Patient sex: M
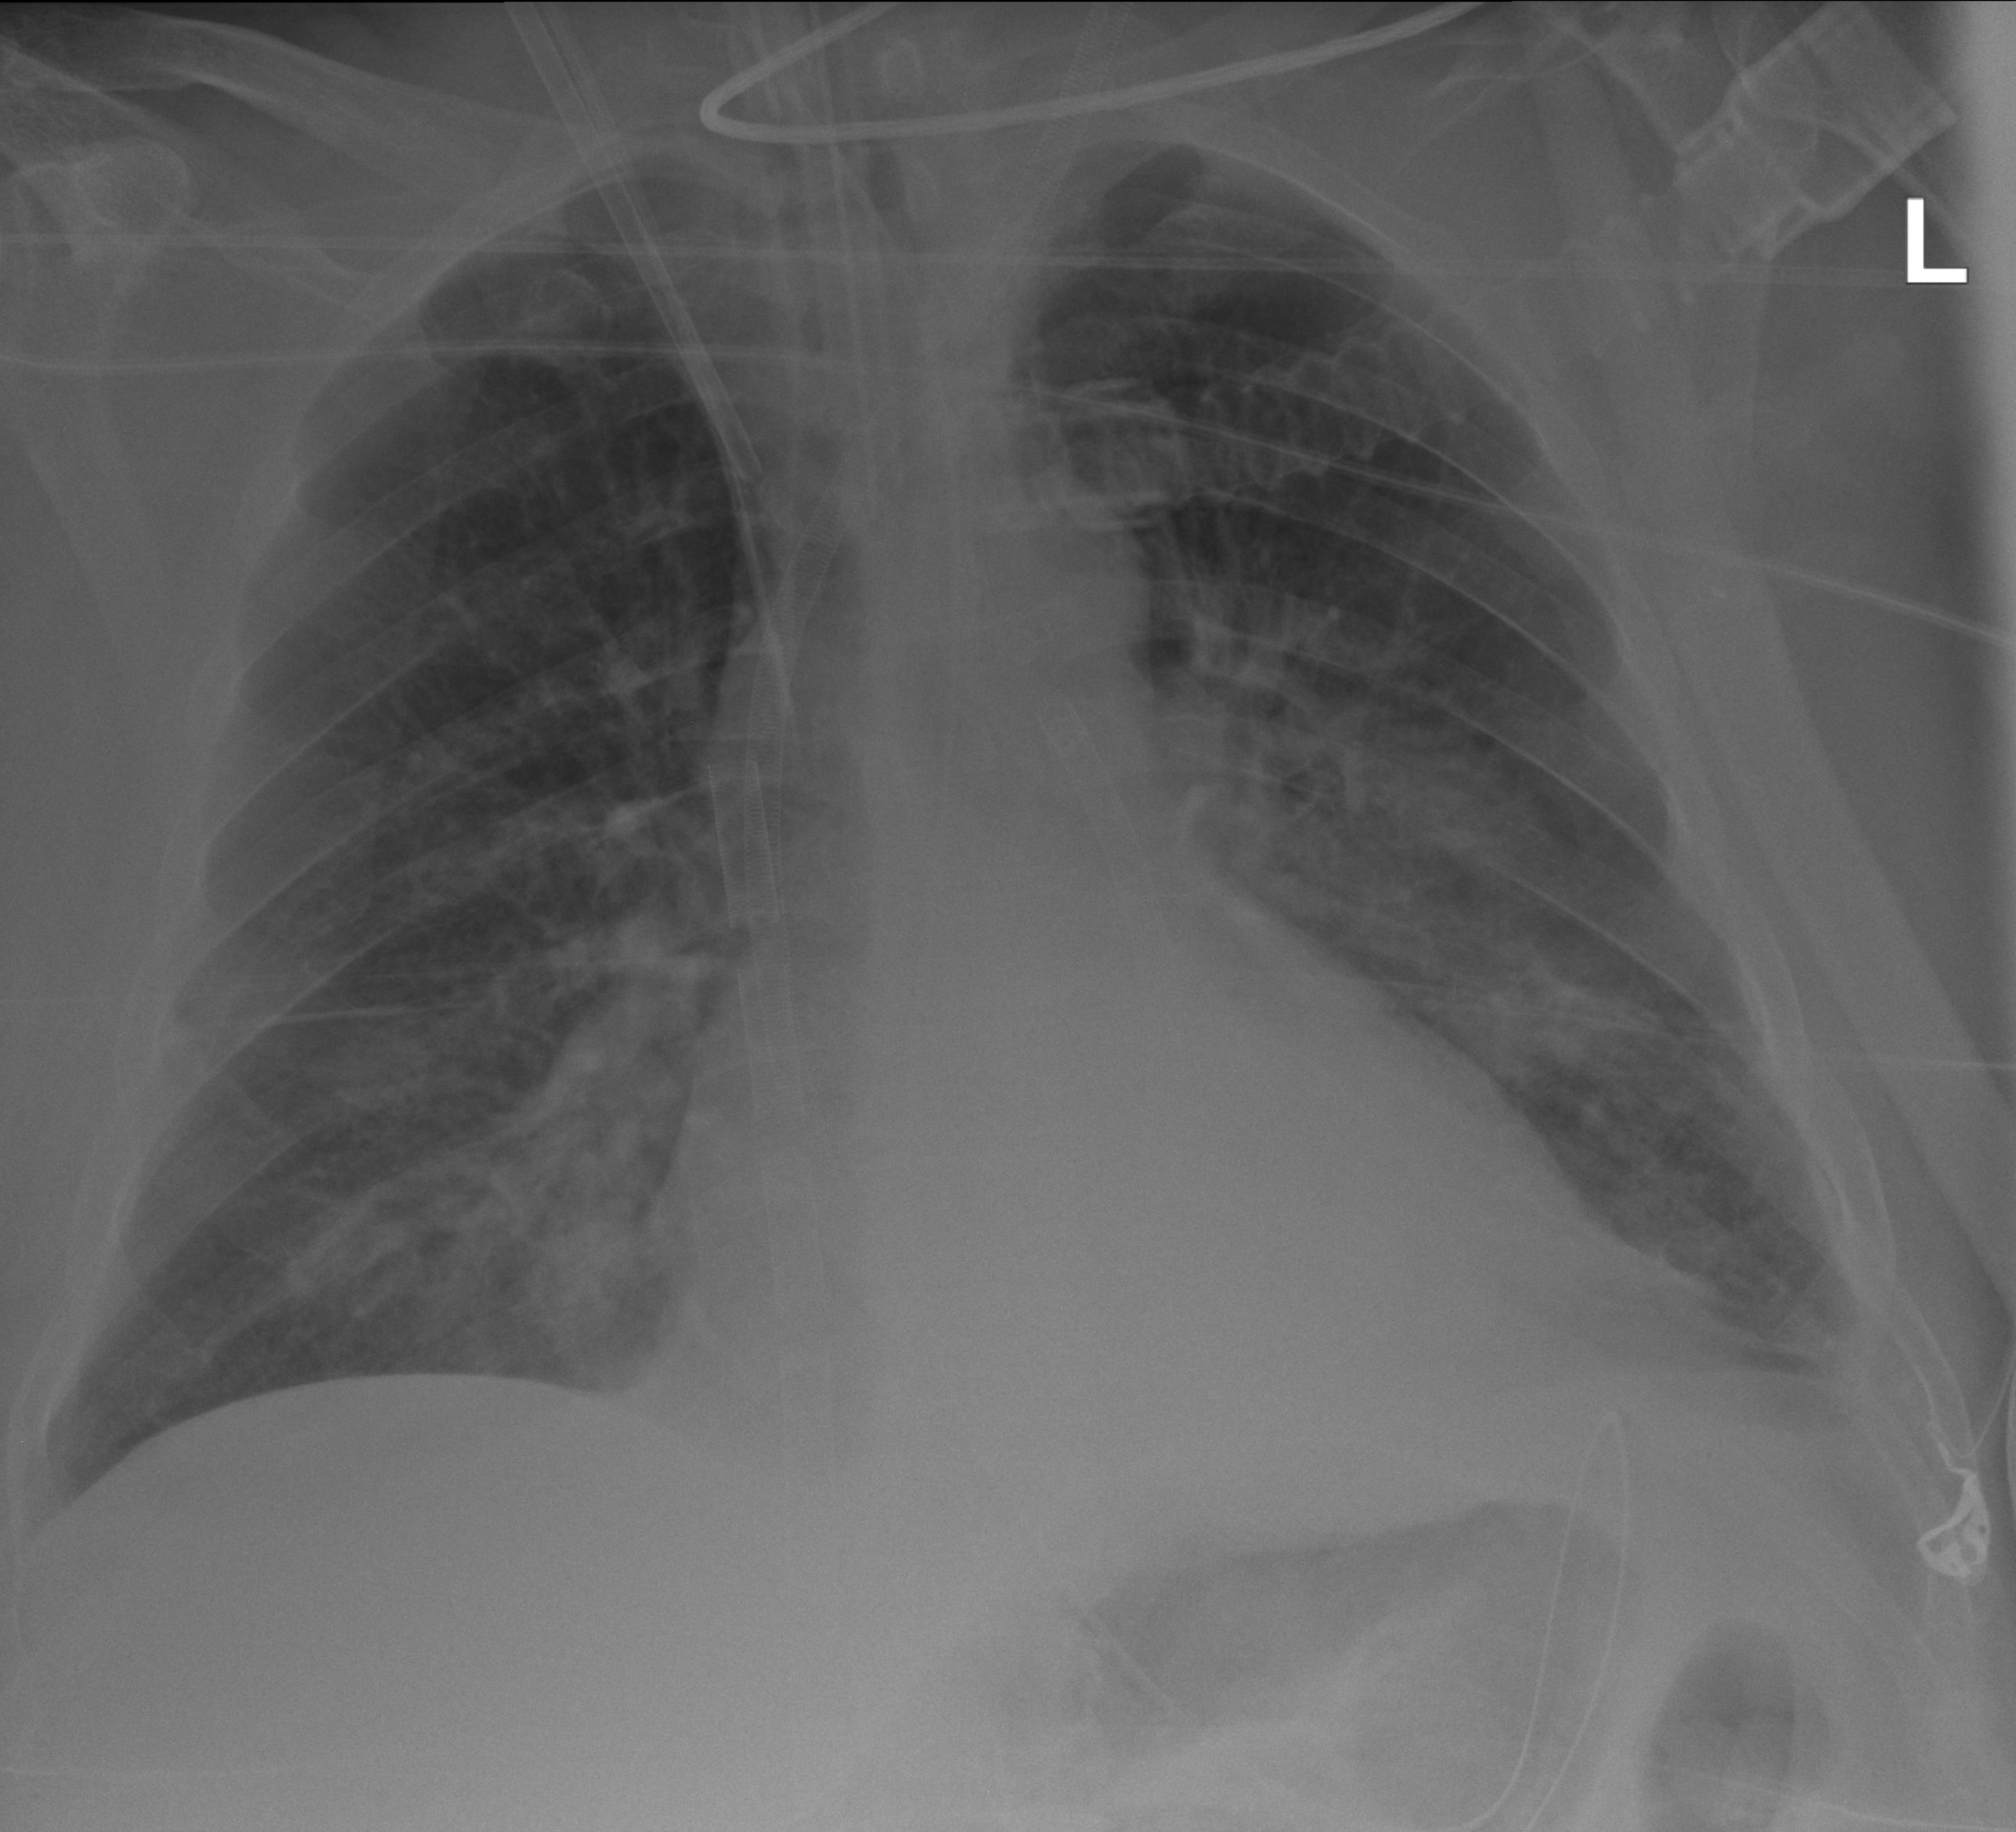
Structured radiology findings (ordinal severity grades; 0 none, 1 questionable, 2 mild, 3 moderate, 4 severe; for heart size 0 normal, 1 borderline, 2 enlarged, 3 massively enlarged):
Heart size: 2
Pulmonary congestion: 2
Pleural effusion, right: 0
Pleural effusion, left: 0
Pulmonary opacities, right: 2
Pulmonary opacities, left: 0
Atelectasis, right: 2
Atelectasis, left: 2